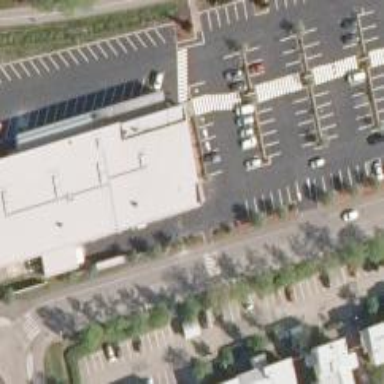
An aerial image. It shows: Retail building housing supermarket with metal roof.